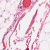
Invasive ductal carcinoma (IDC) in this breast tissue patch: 0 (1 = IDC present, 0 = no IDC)